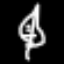
Label: leaf